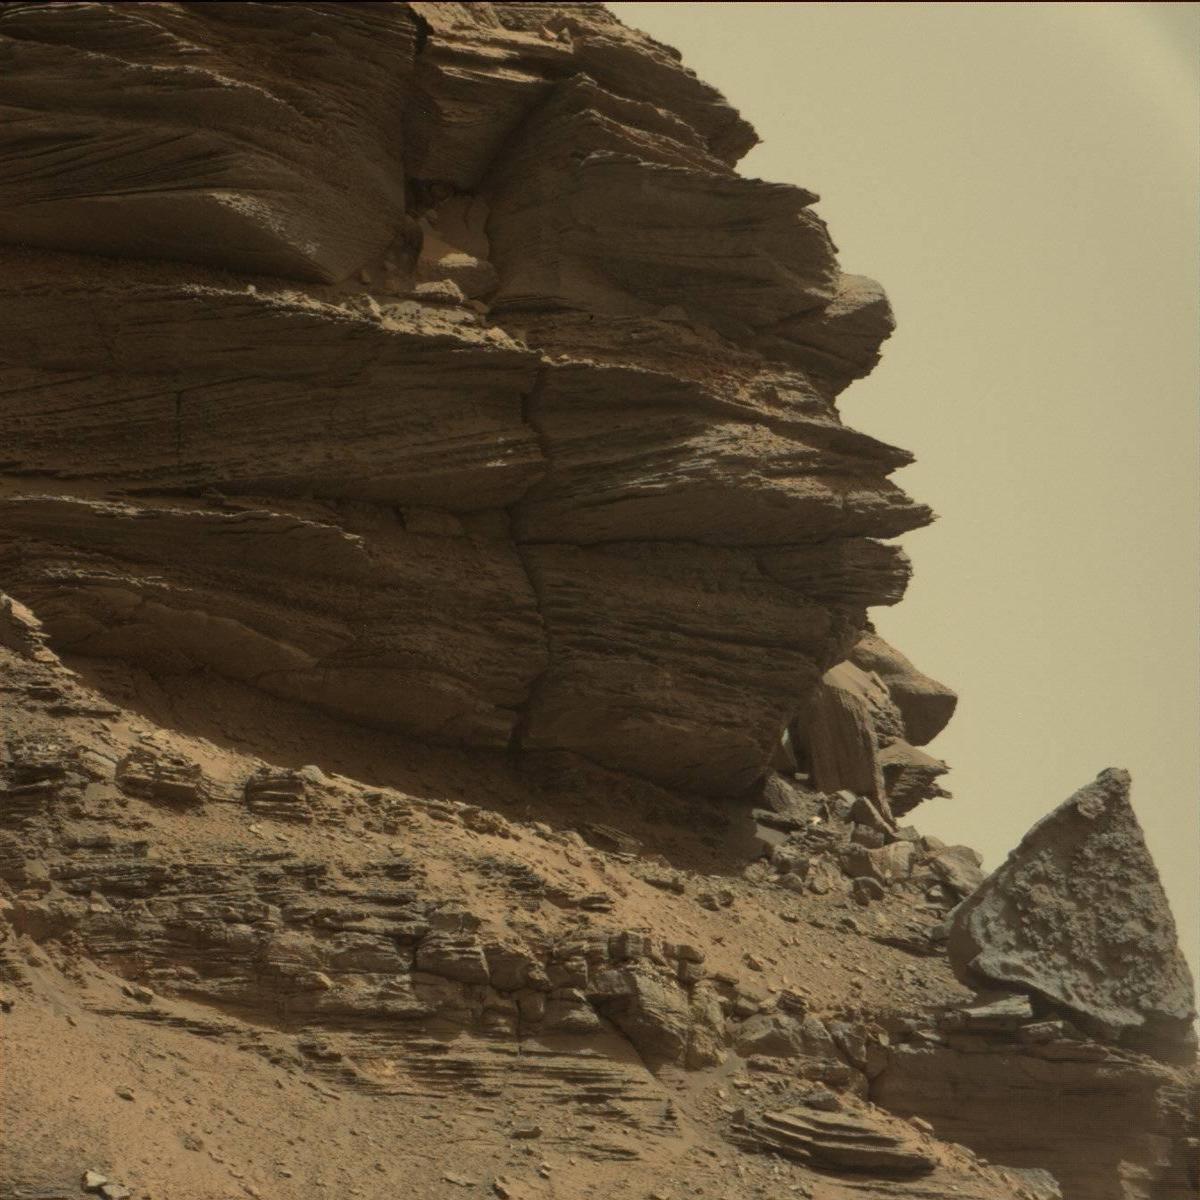
Terrain classes present: Bedrock, Sand / Soil, Sky